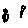
Label: flower